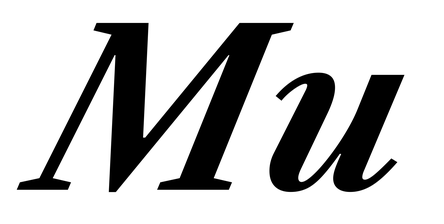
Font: LibreCaslonText-Italic_Bold_Italic